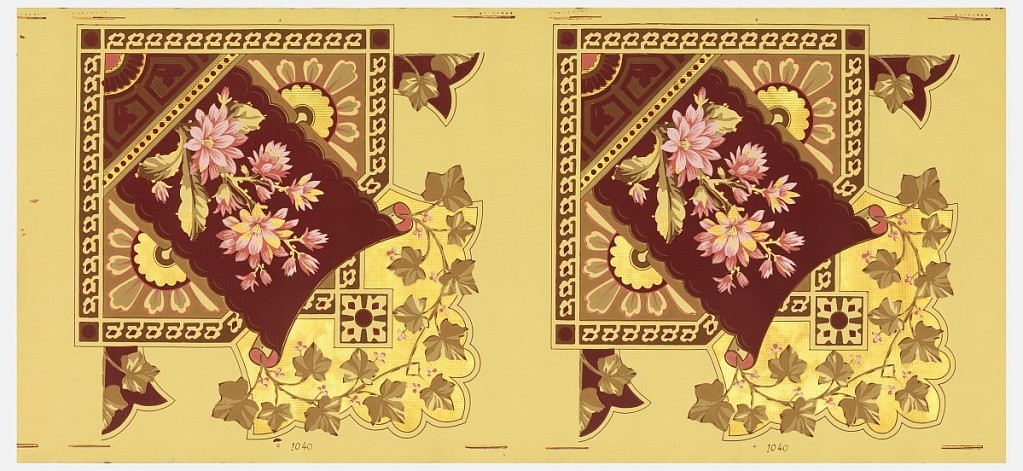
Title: Ceiling border
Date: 1875–1906
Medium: Block-printed paper
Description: Wallpaper roll.  Ceiling medallion containing large pink floral bouquet, over that is ivy against gold background, printed in colors on taupe ground